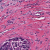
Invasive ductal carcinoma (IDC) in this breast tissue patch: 0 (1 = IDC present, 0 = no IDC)